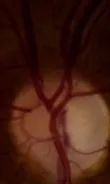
Eye fundi. Left eye. Fundi of II:1 show pale optic discs on both eyes.
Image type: ophthalmic_imaging (fundus_photograph)